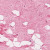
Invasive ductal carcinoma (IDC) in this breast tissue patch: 0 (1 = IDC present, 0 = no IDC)